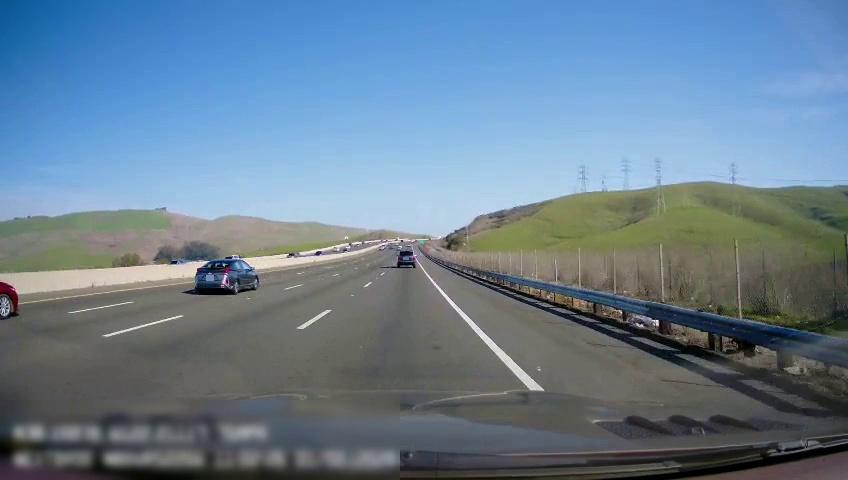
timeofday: Day
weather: Sunny
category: Drivable Space
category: Drivable Space
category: Vehicles | Car
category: Vehicles | Car
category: Vehicles | Car
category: Vehicles | SUV
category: Vehicles | SUV
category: Lanes | Alternate Lane
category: Lanes | Alternate Lane
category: Lanes | Alternate Lane
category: Lanes | Current Lane
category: Lanes | Alternate Lane